Interaction volume radius: 10 \u00c5
Interaction volume height: 35 \u00c5
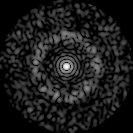
Disorder parameter: 0.847